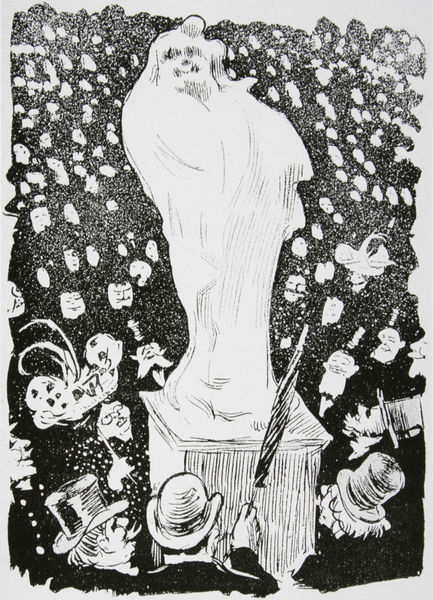
Titel: 'Rodins Balzac'
Künstler: Jules Alexandre Grün
Institution: (Privatsammlung)
Schlagwörter: gruppe, hand, weiß, menschen, finger, frau, grau, hüte, jahrhundertwende, köpfe, mund, männer, nase, schwarz, zeichnung, regenschirm, schirm, tuch, leute, masse, menge, zylinder, bärte, gesichter, augen, federn, sockel, stehen, hände, gewand, haare, lippen, skulptur, statue, passanten, zuschauer, grafik, graphik, besucher, karikatur, schnäuzer, münder, nasen, rodin, gestalt, lachen, maske, verlachen, denkmal, schraffur, radierung, illustration, schwarzweiß, brille, gespenst, volk, grinsen, kupferstich, umhüllt, verhüllt, monument, jugendtil, masken, aufschauen, beule, bowler, balsac, balzac, gaffer, umhüllung